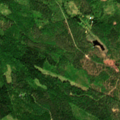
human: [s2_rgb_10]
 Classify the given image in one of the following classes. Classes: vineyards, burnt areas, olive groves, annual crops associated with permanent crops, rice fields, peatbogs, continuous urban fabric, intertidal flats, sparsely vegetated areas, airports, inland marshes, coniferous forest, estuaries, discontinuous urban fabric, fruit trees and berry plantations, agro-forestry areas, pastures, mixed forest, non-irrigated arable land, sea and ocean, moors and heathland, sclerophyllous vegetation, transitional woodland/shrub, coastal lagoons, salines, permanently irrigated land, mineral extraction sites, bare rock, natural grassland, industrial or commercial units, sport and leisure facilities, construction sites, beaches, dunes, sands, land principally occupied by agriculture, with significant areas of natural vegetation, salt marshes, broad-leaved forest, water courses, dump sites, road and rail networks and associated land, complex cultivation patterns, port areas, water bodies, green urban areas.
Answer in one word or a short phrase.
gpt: broad-leaved forest, coniferous forest, mixed forest, transitional woodland/shrub